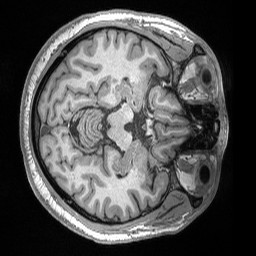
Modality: T1w
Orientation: axial
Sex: male
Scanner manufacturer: siemens
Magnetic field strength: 3 T
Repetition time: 2.53 s
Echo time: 0.00164 s